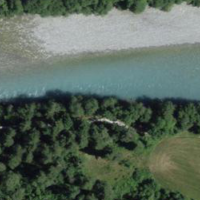
EUNIS habitat code: 15
Species observed at this site:
Populus tremula